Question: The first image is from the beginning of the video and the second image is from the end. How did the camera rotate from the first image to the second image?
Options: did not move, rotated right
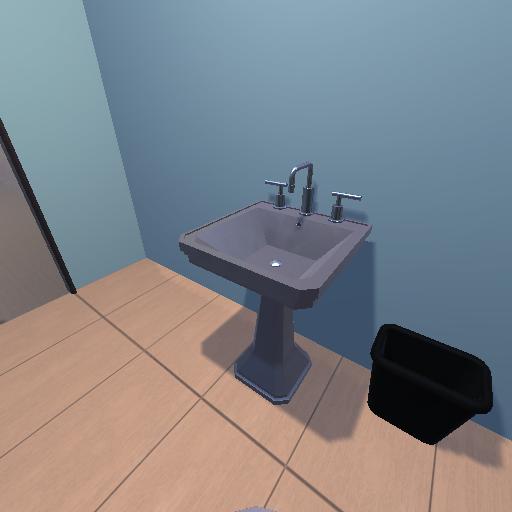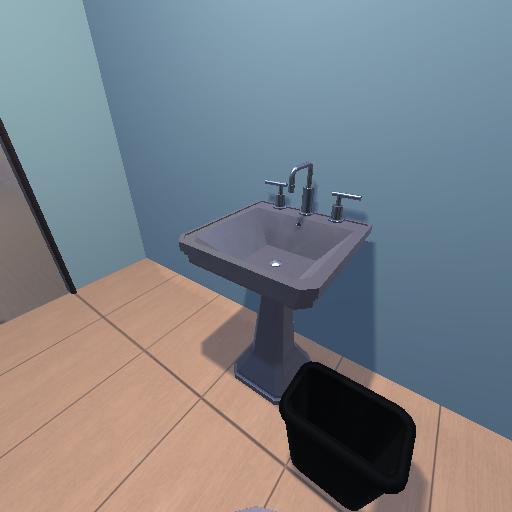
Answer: did not move